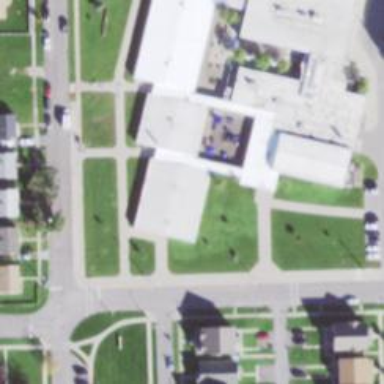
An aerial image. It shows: School.